Aerial crown-view tile of a tropical tree (Barro Colorado Island, Panama), acquired 20250915:
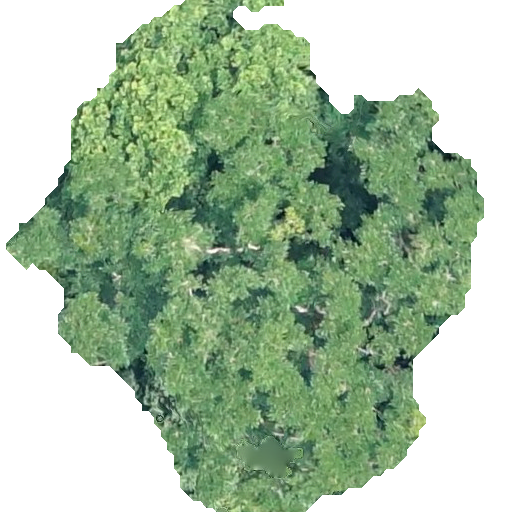
Species: Simarouba amara
GBIF accepted scientific name: Simarouba amara
Crown area: 227.273 m²